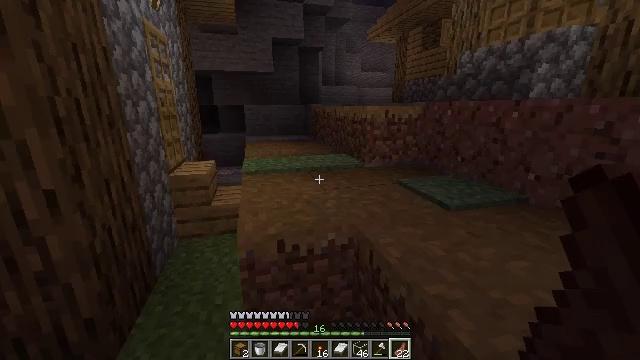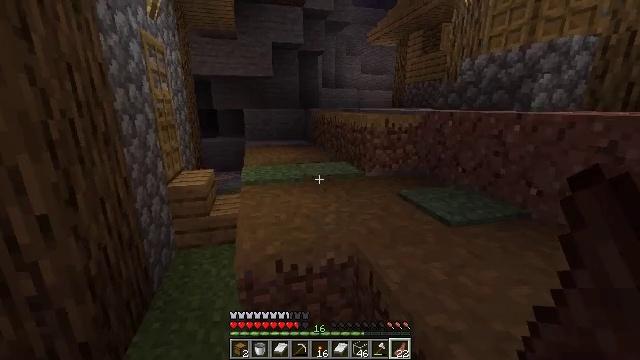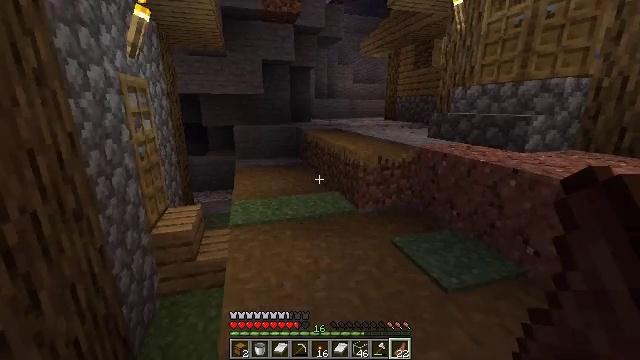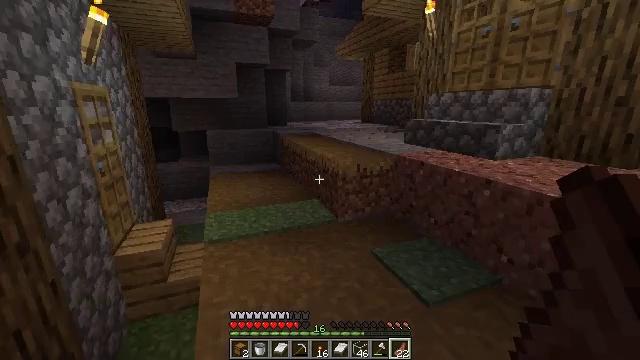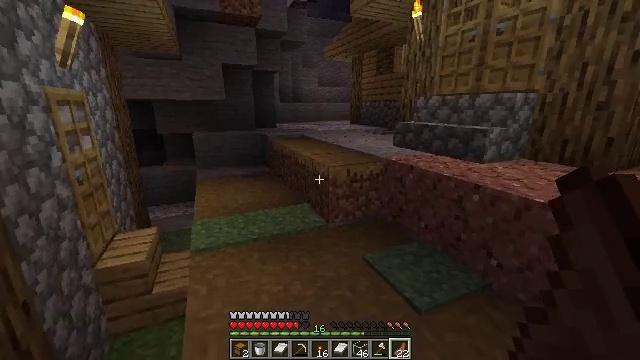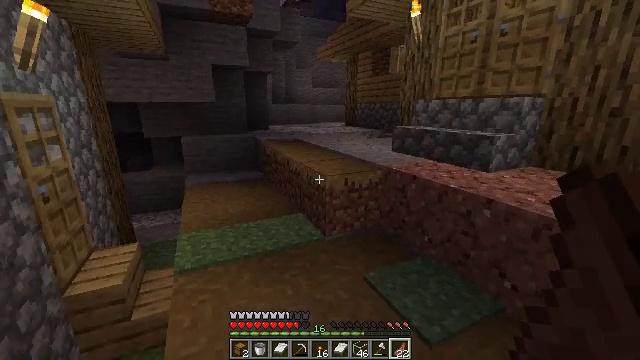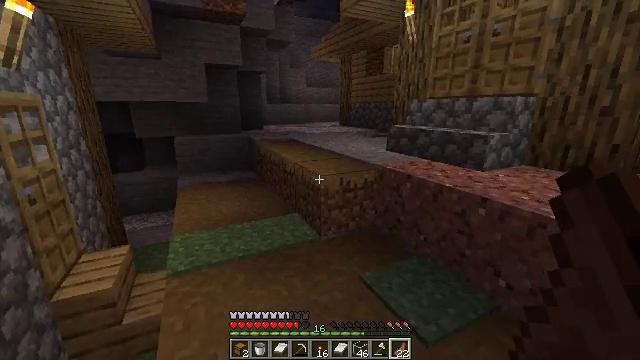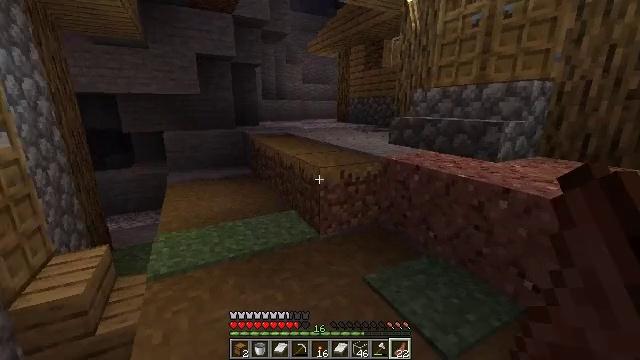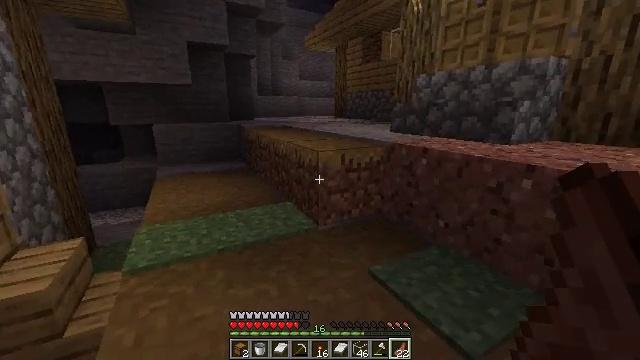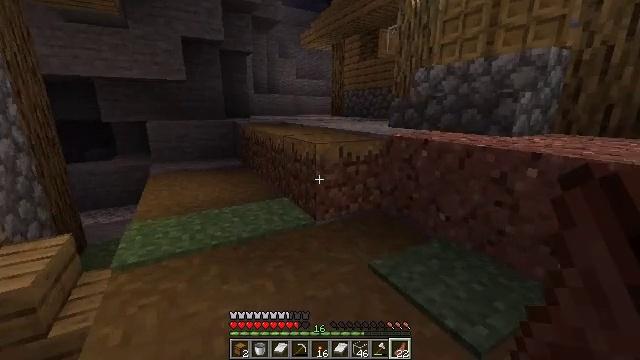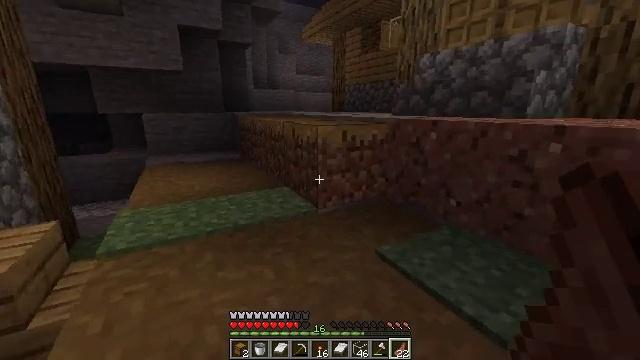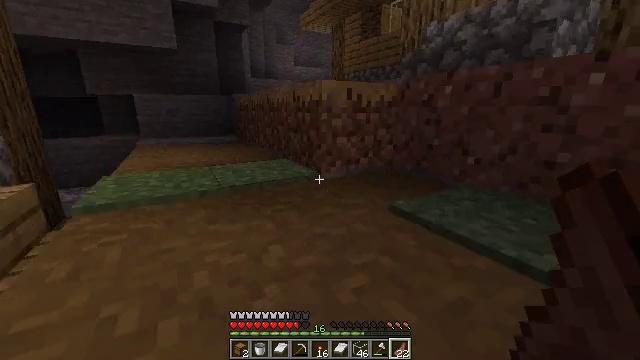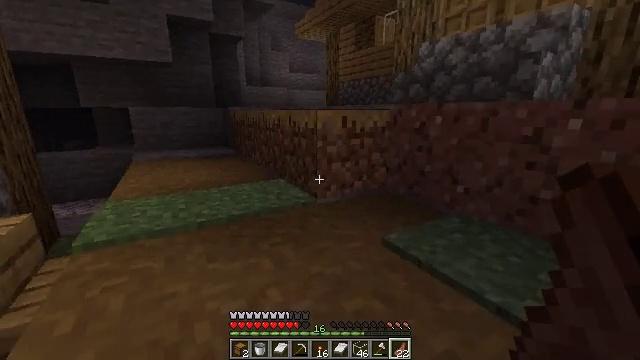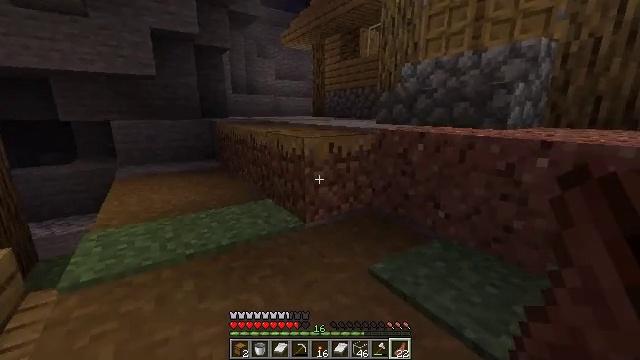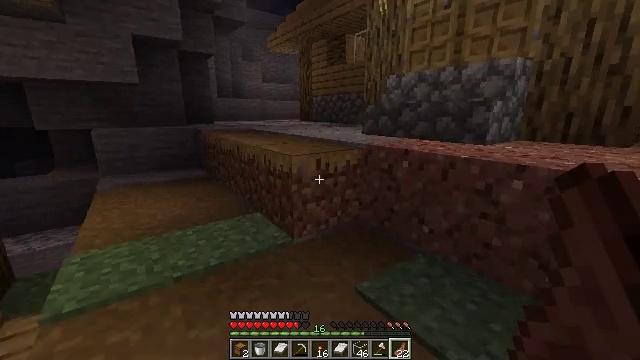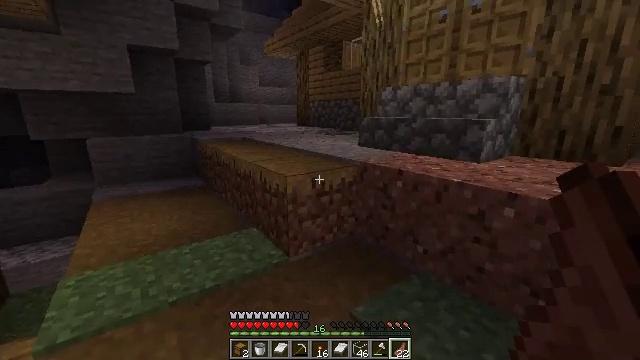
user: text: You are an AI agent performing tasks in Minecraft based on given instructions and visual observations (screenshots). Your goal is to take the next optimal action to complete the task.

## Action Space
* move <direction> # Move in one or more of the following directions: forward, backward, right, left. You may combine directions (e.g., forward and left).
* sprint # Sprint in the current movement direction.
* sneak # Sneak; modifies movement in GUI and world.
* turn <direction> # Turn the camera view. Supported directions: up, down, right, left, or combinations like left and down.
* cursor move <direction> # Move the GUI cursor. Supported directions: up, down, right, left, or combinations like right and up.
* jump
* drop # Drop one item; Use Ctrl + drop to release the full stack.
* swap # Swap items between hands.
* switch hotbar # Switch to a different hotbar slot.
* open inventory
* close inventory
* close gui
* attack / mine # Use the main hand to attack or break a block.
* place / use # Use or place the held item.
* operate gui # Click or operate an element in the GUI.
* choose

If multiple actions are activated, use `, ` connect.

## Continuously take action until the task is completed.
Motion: motion action
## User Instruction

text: Mine the yellow bed to pick it up.
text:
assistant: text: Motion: move forward, sprint, jump
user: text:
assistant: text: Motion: move forward, sprint, turn right, jump
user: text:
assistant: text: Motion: move forward, sprint, turn right, jump
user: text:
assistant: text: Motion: move forward, turn right, jump
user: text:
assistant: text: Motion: move forward, turn right, jump
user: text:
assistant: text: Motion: move forward, turn right, jump
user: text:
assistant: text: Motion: move forward, jump
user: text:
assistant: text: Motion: move forward, jump
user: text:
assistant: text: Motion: move forward, jump
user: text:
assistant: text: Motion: move forward, sprint, jump
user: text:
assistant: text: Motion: move forward, sprint, jump
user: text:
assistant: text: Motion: move forward, sprint, turn right, jump
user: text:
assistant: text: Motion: move forward, sprint, turn right, jump
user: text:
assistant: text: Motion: move forward, sprint, turn right, jump
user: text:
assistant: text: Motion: move forward, jump
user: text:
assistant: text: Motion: move forward, jump
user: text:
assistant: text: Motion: move forward, turn left, jump
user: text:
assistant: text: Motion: move forward, turn left, jump
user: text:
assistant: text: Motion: move forward, turn left, jump
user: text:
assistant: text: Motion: move forward, sprint, turn left, jump
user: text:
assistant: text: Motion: move forward, sprint, turn left, jump
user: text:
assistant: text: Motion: move forward, sprint, turn left, jump
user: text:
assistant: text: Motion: move forward, sprint, turn left, jump
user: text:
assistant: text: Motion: move forward, turn left, jump
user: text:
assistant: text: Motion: move forward, turn left, jump
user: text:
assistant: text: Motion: move forward, turn left
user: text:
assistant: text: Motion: move forward, turn left
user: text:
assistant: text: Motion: move forward, turn left
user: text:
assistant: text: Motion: move forward, turn left
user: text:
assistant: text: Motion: move forward, turn left